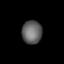
Tissue: lung
Cell type: T cells
Senescence score: 0.1552
Nuclear area (px): 458
Mean DAPI intensity: 98.712